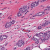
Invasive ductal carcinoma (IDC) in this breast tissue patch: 1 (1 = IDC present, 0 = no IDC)